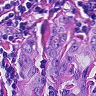
Metastatic tissue present: yes